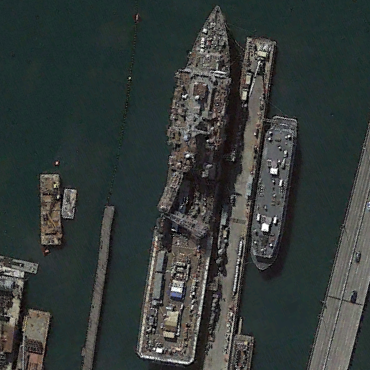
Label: combat